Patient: sex M, age 61
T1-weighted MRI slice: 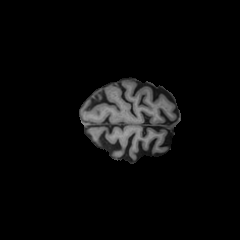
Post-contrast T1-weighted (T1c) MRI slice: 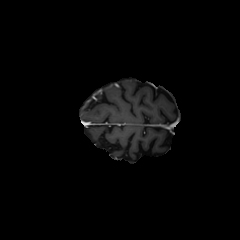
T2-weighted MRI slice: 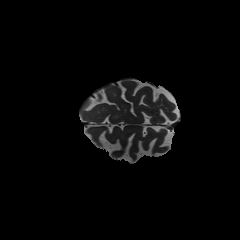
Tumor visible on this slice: no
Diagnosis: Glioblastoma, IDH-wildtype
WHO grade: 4